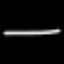
Label: line